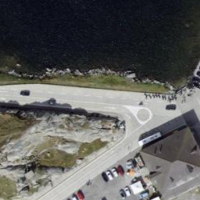
EUNIS habitat code: 14
Species observed at this site:
Anthus spinoletta
Neottia nidus-avis
Phoenicurus ochruros
Montifringilla nivalis
Tussilago farfara
Salmo trutta
Falco tinnunculus
Motacilla alba
Phyteuma orbiculare